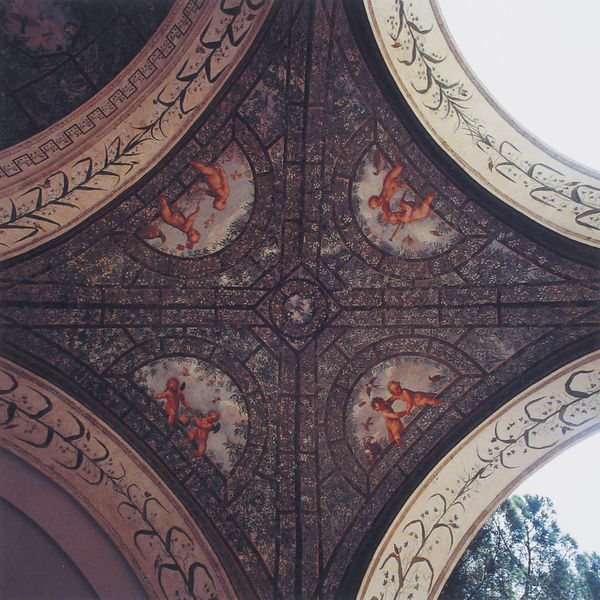
Titel: Villa Giulia
Künstler: Giacomo Barozzi da Vignola
Standort: Rom, Villa Giulia (EU - I - Latium)
Schlagwörter: baum, blau, blätter, flügel, himmel, laub, nackt, weiß, wolken, grün, sitzen, braun, fenster, grau, hell, türkis, dach, gras, rot, tiere, malerei, rahmen, vögel, decke, innen, kinder, kreis, engel, bogen, kuppel, dekoration, oben, paradies, eingang, gewölbe, kreuz, streit, mosaik, zwickel, halbkreis, raute, putten, putti, laube, mäander, paare, halbkreise, schwalbe, deckenfresko, bogenfelder, rankenb